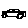
Label: car